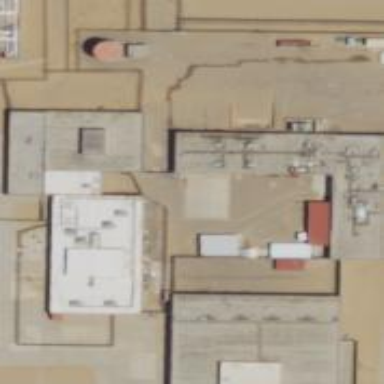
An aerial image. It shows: Prison building.